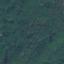
Label: Forest